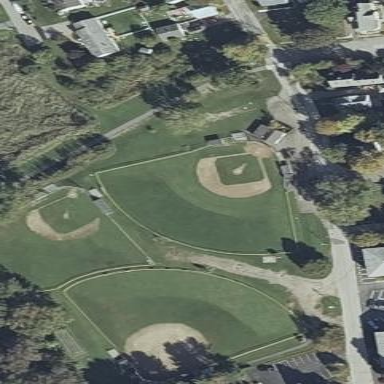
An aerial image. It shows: Baseball pitch surrounded by fence.